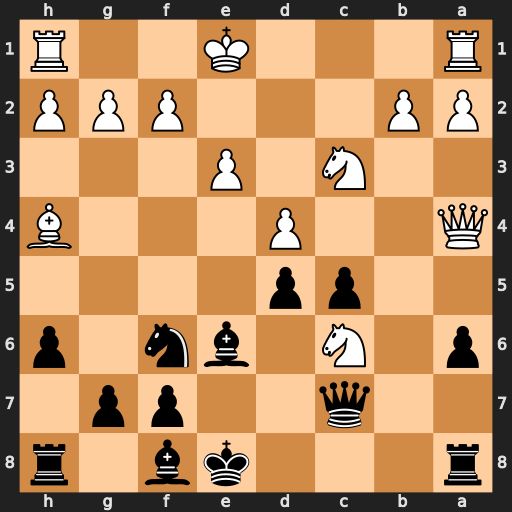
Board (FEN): r3kb1r/2q2pp1/p1N1bn1p/2pp4/Q2P3B/2N1P3/PP3PPP/R3K2R
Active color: b
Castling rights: KQkq
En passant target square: -
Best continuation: Bd7 Bxf6 gxf6